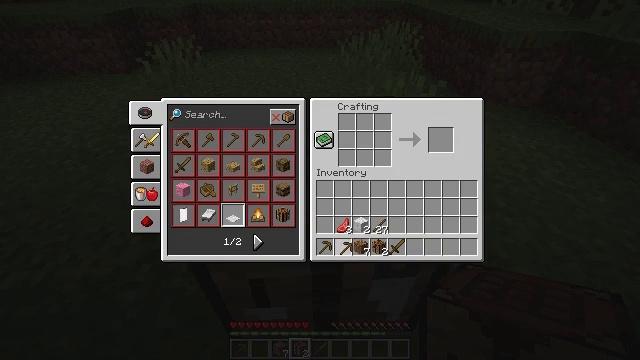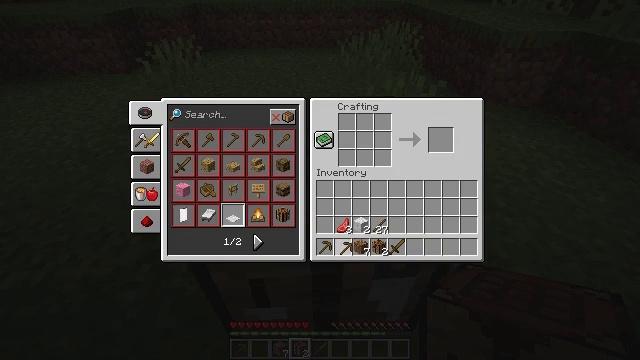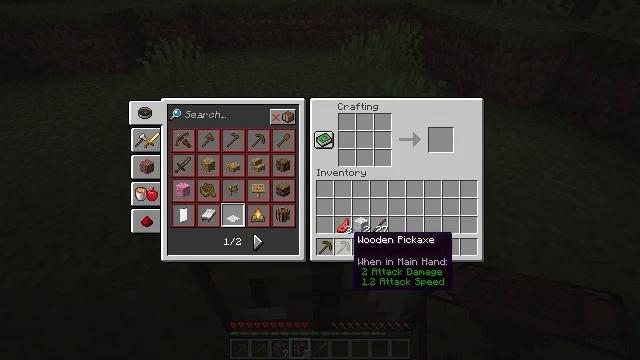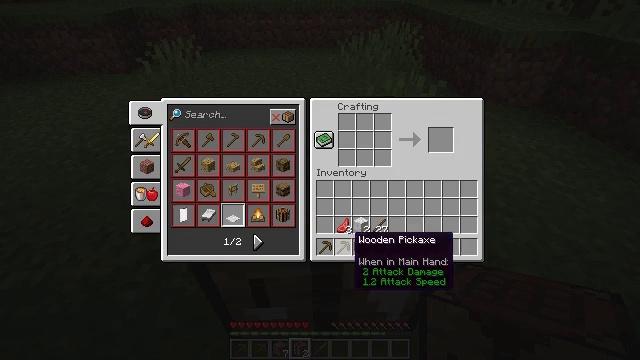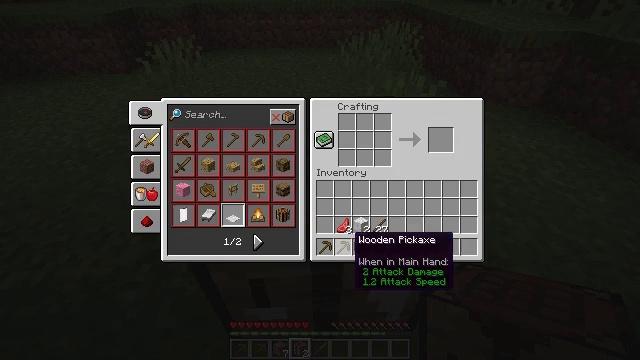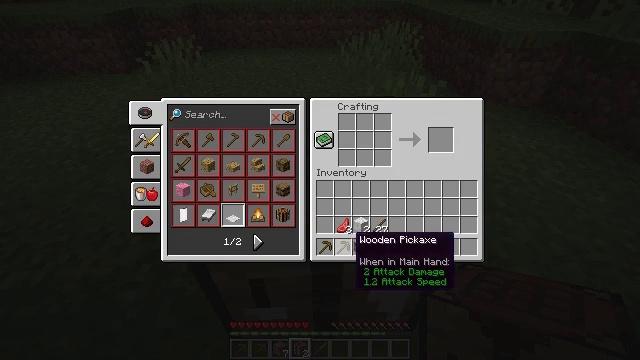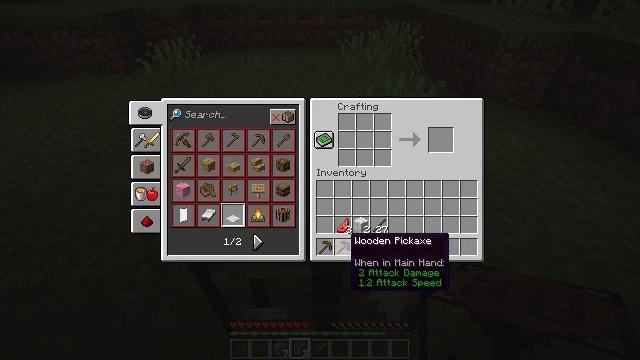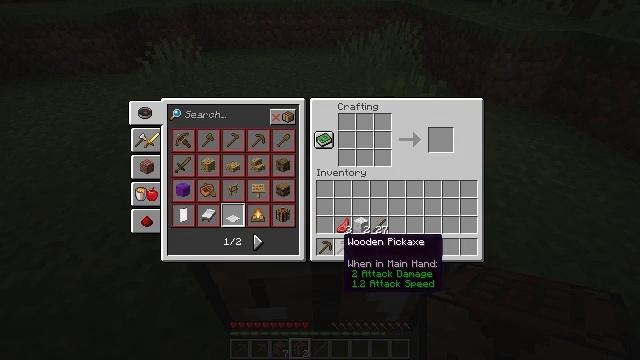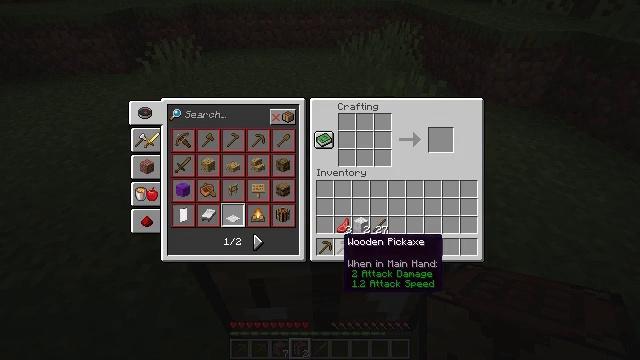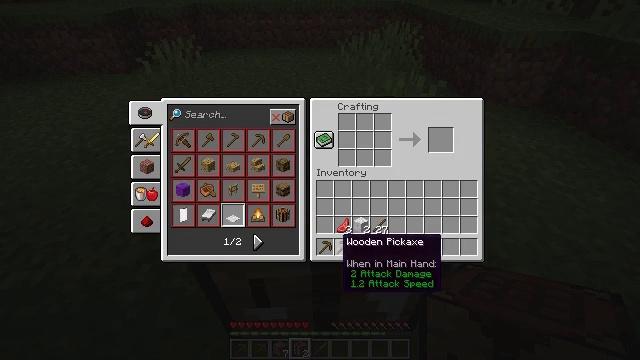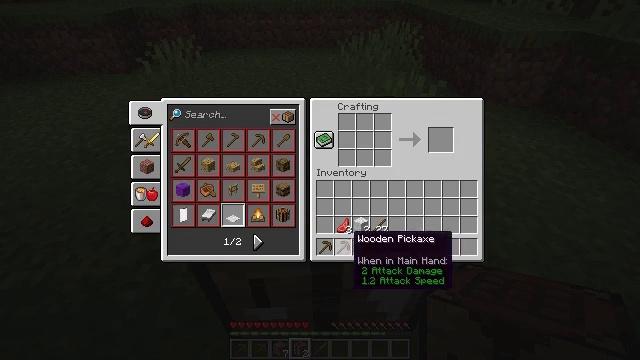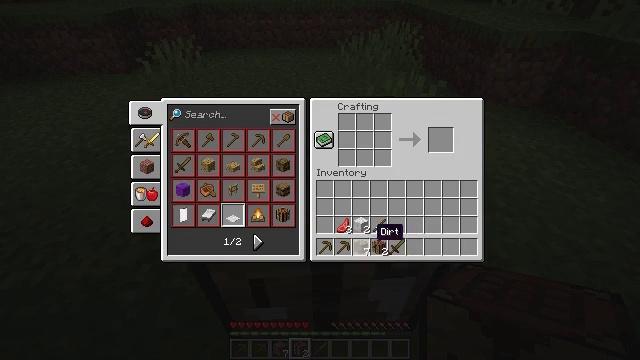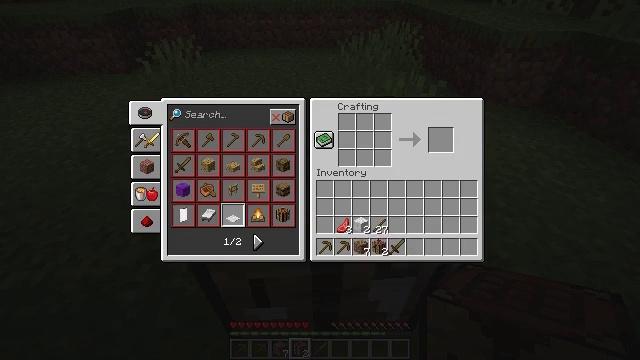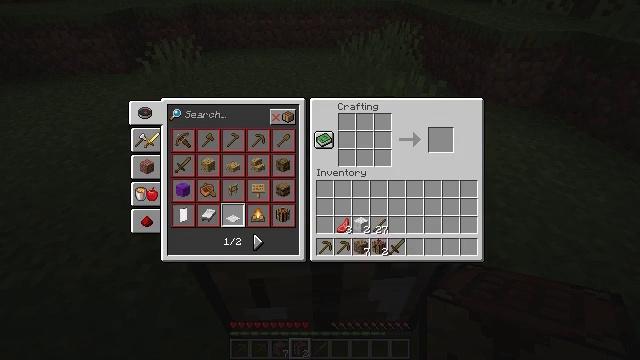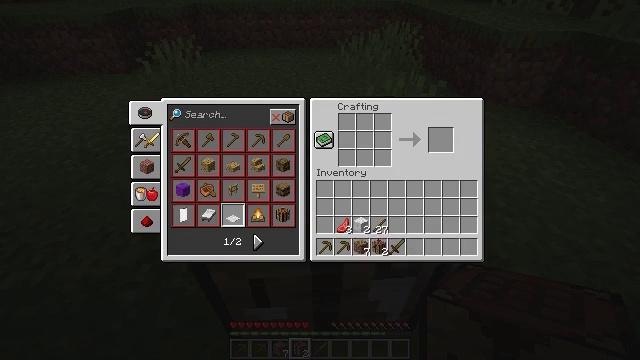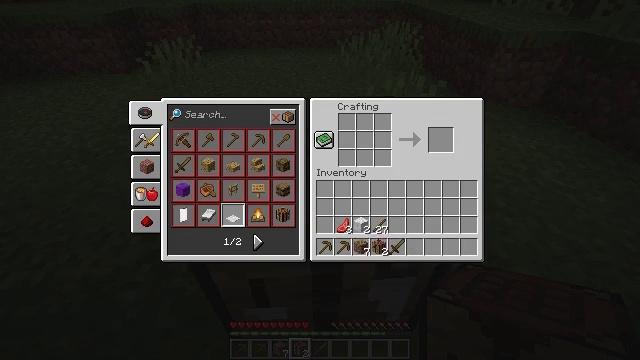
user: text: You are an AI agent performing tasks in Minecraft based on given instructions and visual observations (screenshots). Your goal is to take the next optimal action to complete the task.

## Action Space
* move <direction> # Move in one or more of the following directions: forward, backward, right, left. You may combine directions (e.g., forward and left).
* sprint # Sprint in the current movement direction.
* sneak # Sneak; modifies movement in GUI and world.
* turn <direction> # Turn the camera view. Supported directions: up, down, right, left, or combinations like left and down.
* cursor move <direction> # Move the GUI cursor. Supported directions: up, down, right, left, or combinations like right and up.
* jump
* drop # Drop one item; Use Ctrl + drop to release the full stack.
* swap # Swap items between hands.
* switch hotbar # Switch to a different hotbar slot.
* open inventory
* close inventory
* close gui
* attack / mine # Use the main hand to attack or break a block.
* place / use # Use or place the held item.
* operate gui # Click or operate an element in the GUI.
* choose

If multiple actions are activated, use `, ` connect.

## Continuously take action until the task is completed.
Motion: motion action
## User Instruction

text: Chop down the oak log.
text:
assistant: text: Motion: operate gui
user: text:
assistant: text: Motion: no_op
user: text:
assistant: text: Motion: no_op
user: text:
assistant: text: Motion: no_op
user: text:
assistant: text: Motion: no_op
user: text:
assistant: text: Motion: no_op
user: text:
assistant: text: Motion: cursor move left
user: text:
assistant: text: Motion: no_op
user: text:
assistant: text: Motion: no_op
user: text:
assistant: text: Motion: cursor move right
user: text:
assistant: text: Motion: cursor move right and up
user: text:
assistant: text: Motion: cursor move right
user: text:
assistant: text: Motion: no_op
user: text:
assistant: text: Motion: no_op
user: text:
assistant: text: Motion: no_op
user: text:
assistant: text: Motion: no_op
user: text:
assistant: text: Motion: no_op
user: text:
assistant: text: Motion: close gui
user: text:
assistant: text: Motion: no_op
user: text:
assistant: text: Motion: no_op
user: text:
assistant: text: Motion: turn right and up
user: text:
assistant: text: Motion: turn right and up
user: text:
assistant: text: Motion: turn right and up
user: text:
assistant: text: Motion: turn right and up
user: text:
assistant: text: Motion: turn right and up
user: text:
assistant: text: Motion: turn right and up
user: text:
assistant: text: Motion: turn right and up
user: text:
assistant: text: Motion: turn right and up
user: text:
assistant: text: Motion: turn right
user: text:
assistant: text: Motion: no_op